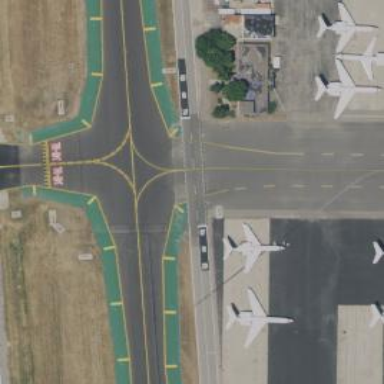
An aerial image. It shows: Image of taxiway at airport.